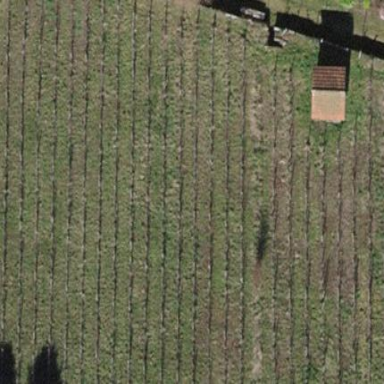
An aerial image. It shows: Vineyard growing grapes.